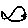
Label: fish